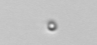
Label: nanoplankton_mix